Interaction volume radius: 10 \u00c5
Interaction volume height: 10 \u00c5
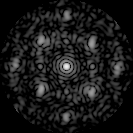
Disorder parameter: 0.4857